Field crop: maize
Growth stage: 2
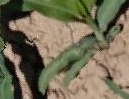
Species: maize